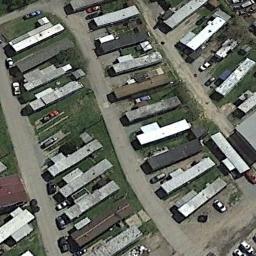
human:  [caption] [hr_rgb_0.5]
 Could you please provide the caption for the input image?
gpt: There are four rows of mobile homes and three paths .

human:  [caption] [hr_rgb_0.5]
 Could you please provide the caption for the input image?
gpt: The mobile home park is on the grass next to the road .

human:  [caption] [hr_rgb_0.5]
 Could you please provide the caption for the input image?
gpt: There are many buildings of different shapes and sizes in the mobile home parks .

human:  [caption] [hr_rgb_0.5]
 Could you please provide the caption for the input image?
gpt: The mobile home park has some neatly arranged mobile homes on the grass and some roads go through the mobile home park .

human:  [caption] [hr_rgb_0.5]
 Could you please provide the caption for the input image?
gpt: There are many buildings in the mobile home park .